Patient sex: M
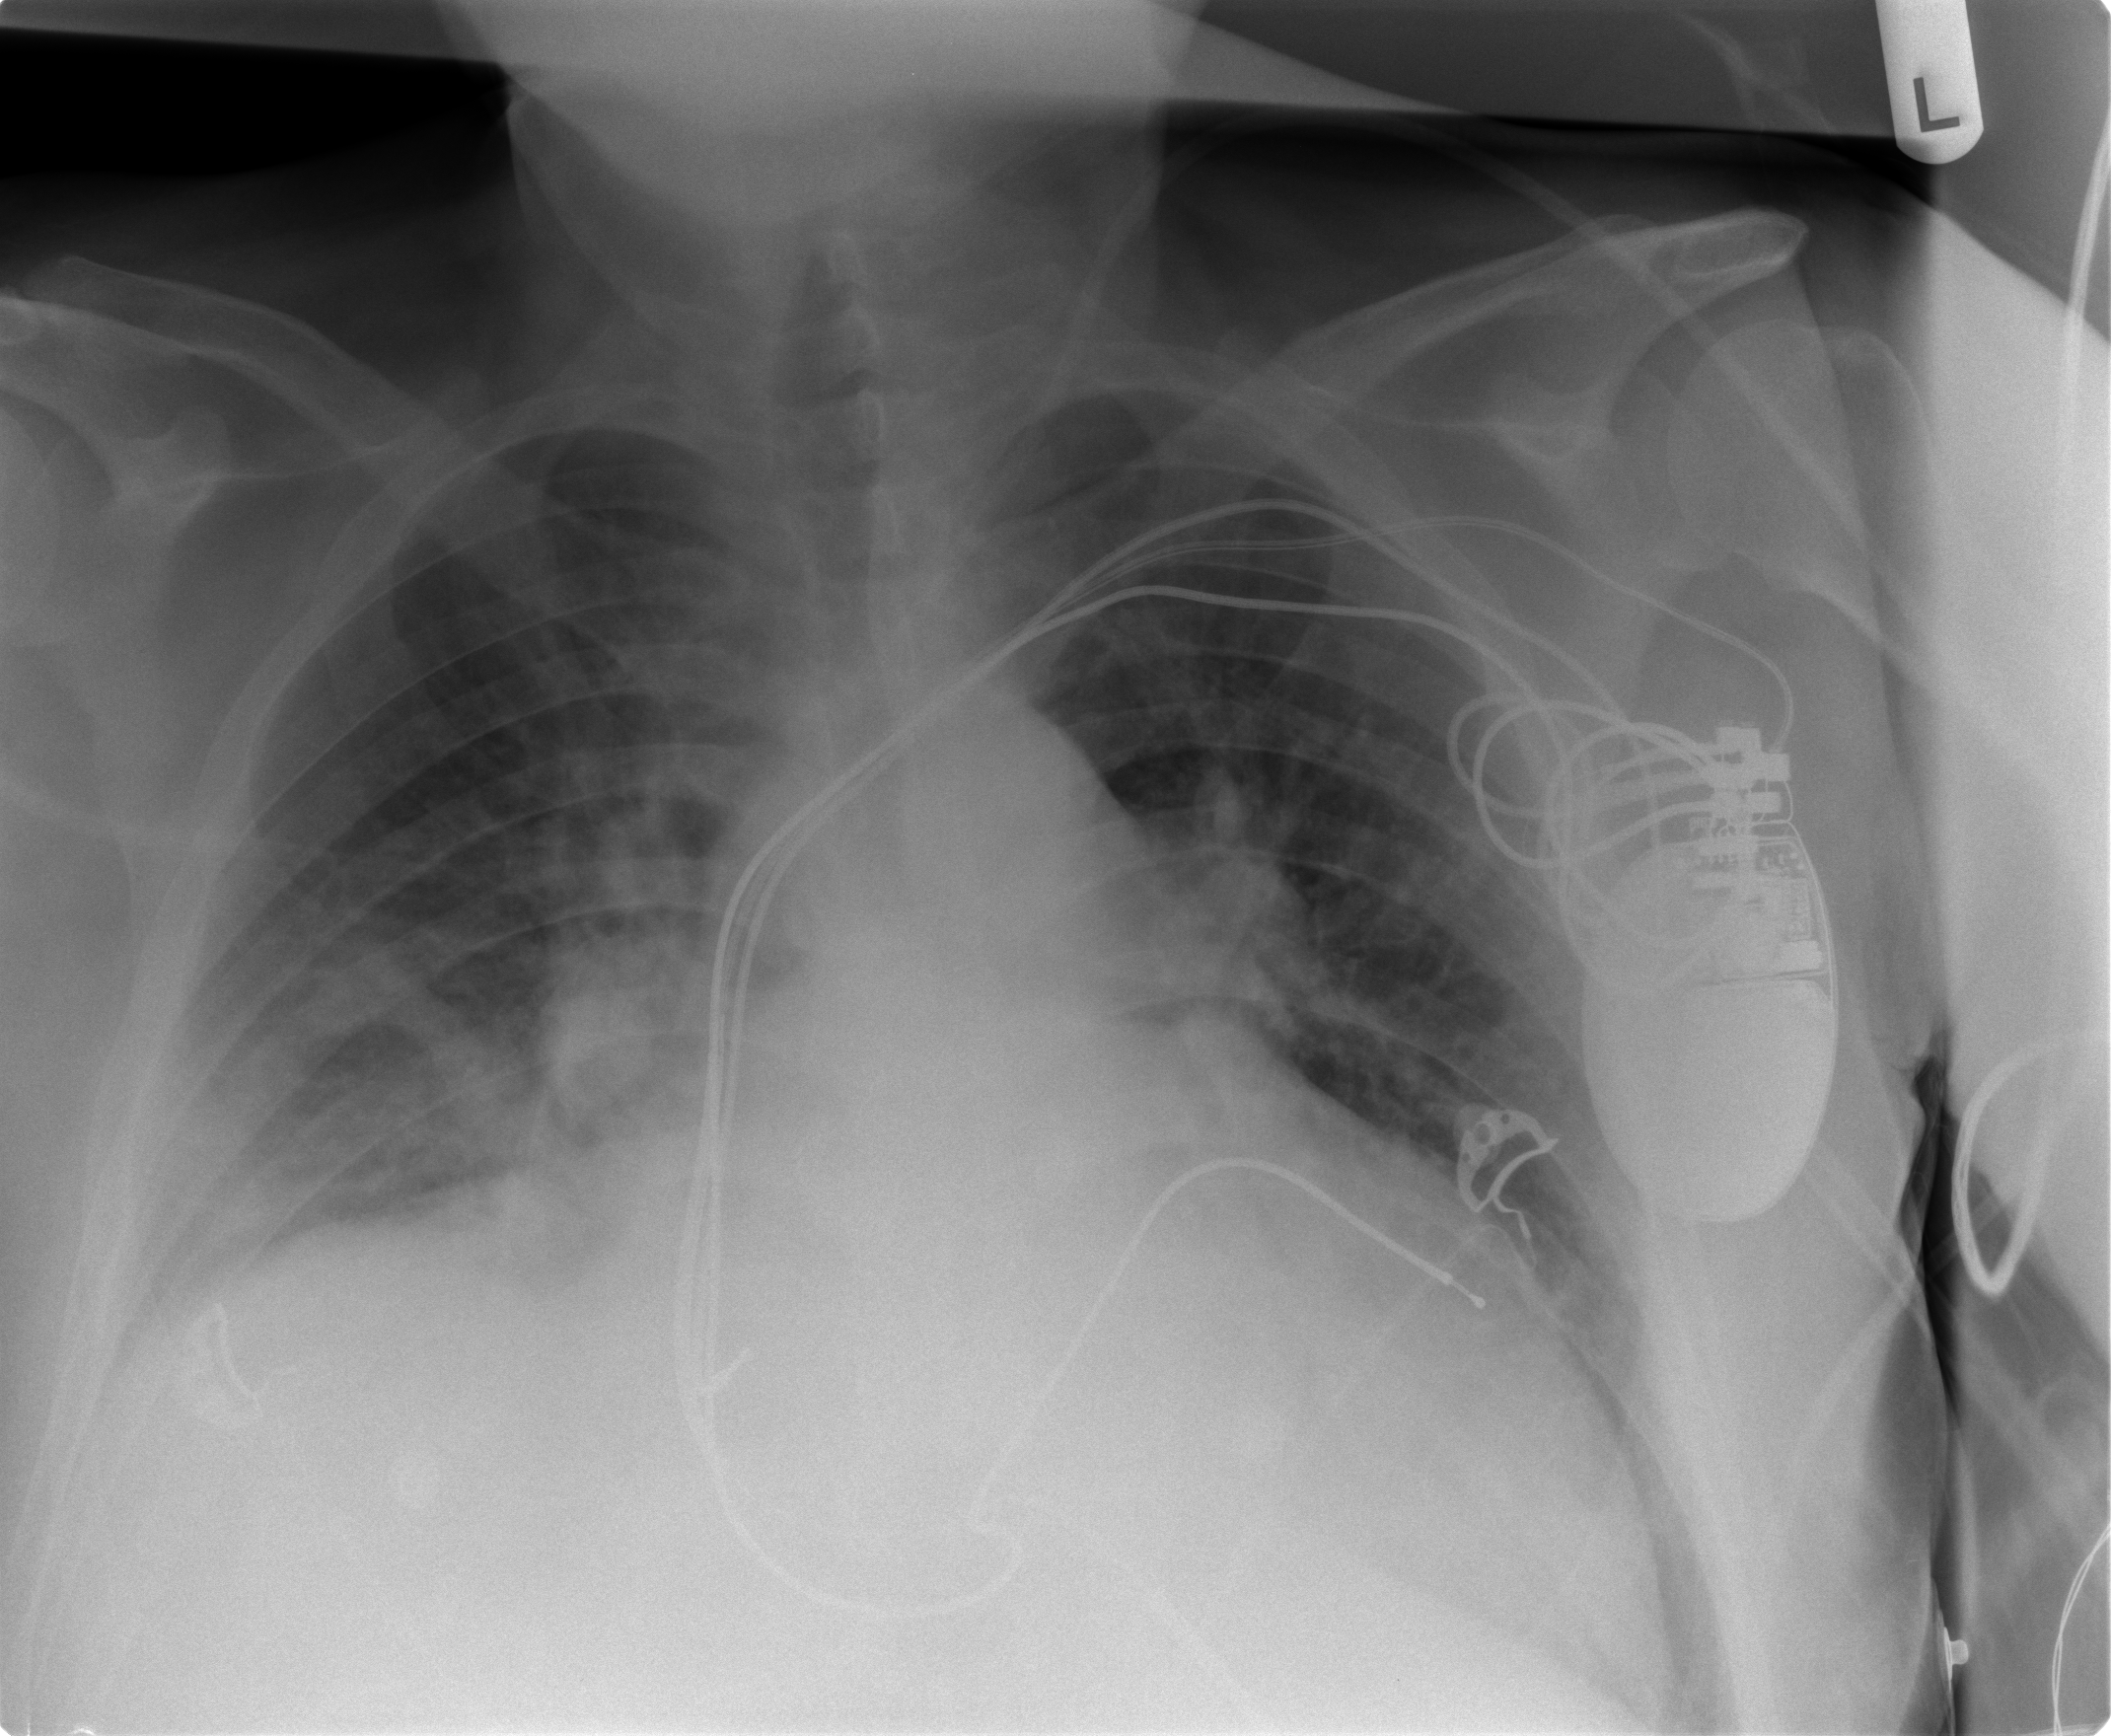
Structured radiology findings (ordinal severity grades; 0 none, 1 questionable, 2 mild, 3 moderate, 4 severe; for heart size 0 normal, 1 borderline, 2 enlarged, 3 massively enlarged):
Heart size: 3
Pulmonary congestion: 3
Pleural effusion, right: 2
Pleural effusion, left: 2
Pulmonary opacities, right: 2
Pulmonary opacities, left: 2
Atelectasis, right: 2
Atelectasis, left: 2